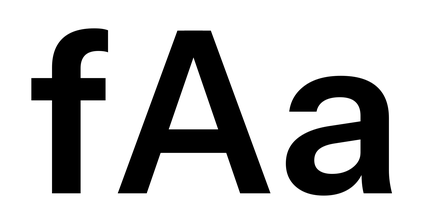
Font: InstrumentSans_SemiBold